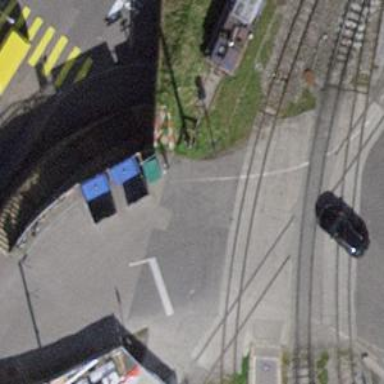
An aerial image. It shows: Narrow-gauge railway with 1 track. The tracks are electrified with contact line.